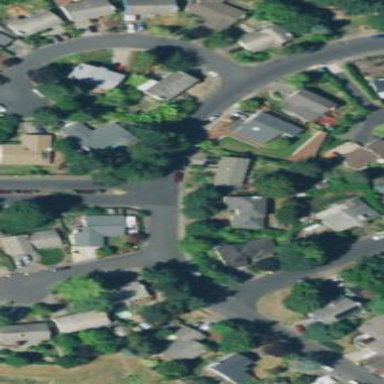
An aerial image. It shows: Residential area composed of single-family homes.